Field crop: maize
Growth stage: 2
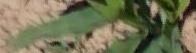
Species: maize